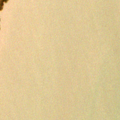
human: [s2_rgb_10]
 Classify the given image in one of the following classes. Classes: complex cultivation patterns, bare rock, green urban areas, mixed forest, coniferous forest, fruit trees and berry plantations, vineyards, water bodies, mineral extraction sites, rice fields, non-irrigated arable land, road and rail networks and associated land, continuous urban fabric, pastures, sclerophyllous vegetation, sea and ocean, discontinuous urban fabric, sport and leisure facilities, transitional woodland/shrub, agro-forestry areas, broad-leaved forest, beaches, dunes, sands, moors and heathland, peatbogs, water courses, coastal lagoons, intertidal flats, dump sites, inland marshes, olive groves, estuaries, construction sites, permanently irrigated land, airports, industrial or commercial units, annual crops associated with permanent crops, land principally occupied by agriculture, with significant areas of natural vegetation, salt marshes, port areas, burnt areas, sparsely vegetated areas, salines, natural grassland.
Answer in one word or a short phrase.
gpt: water bodies